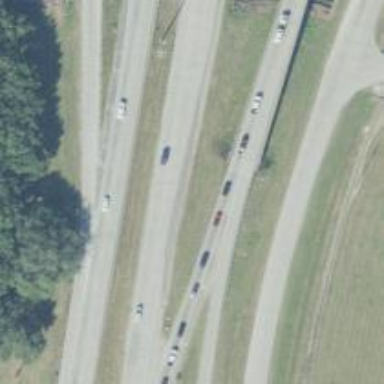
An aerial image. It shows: Expressway with asphalt surface categorized as trunk highway.